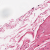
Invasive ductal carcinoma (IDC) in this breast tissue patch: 0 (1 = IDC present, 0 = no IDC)